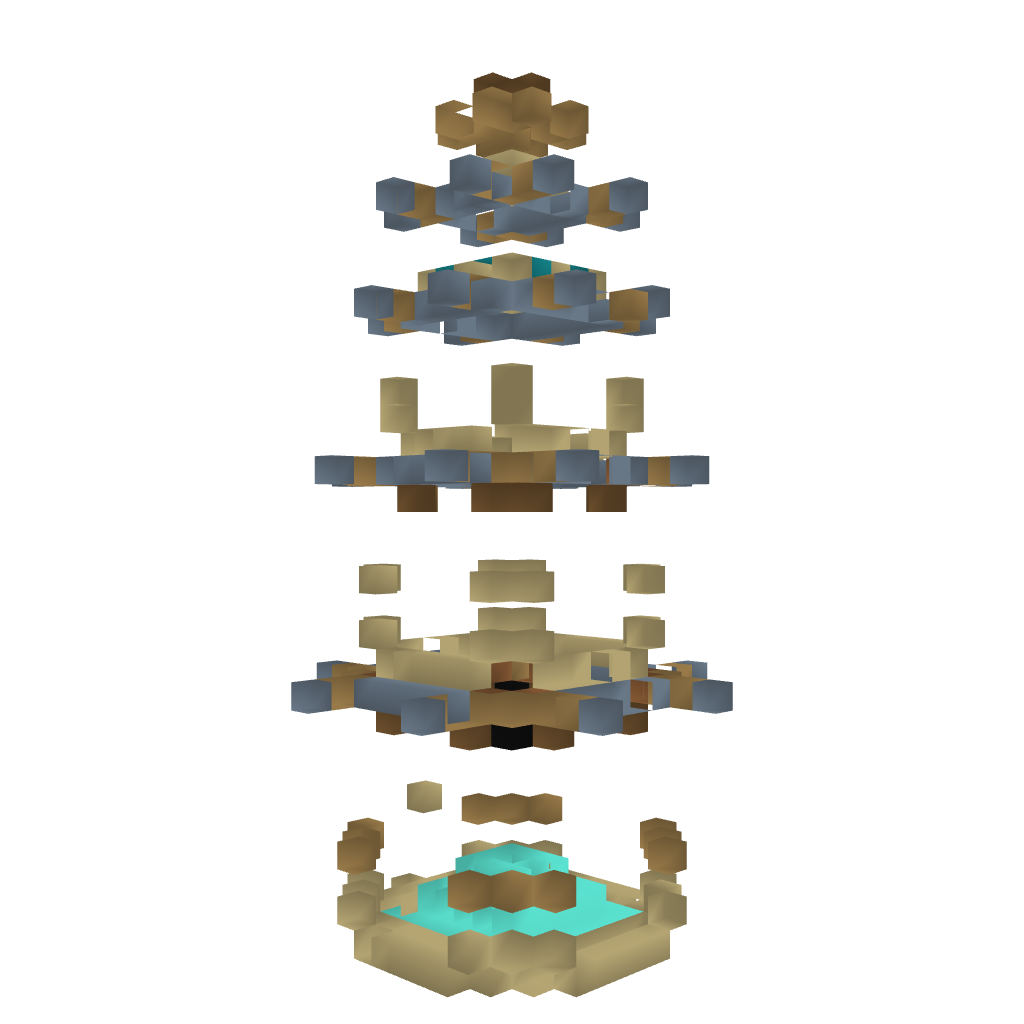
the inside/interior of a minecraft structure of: Pagoda of LIGHT